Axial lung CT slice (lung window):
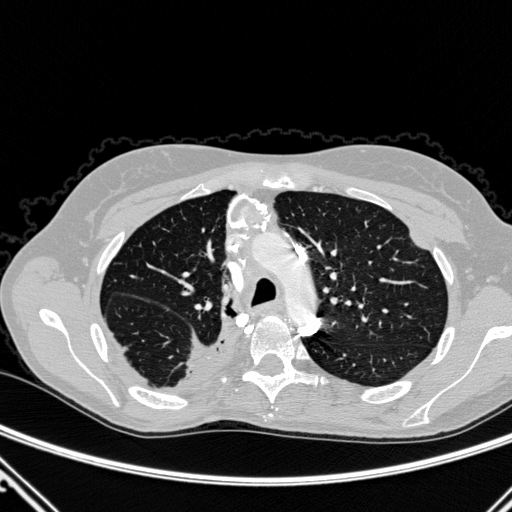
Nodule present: no